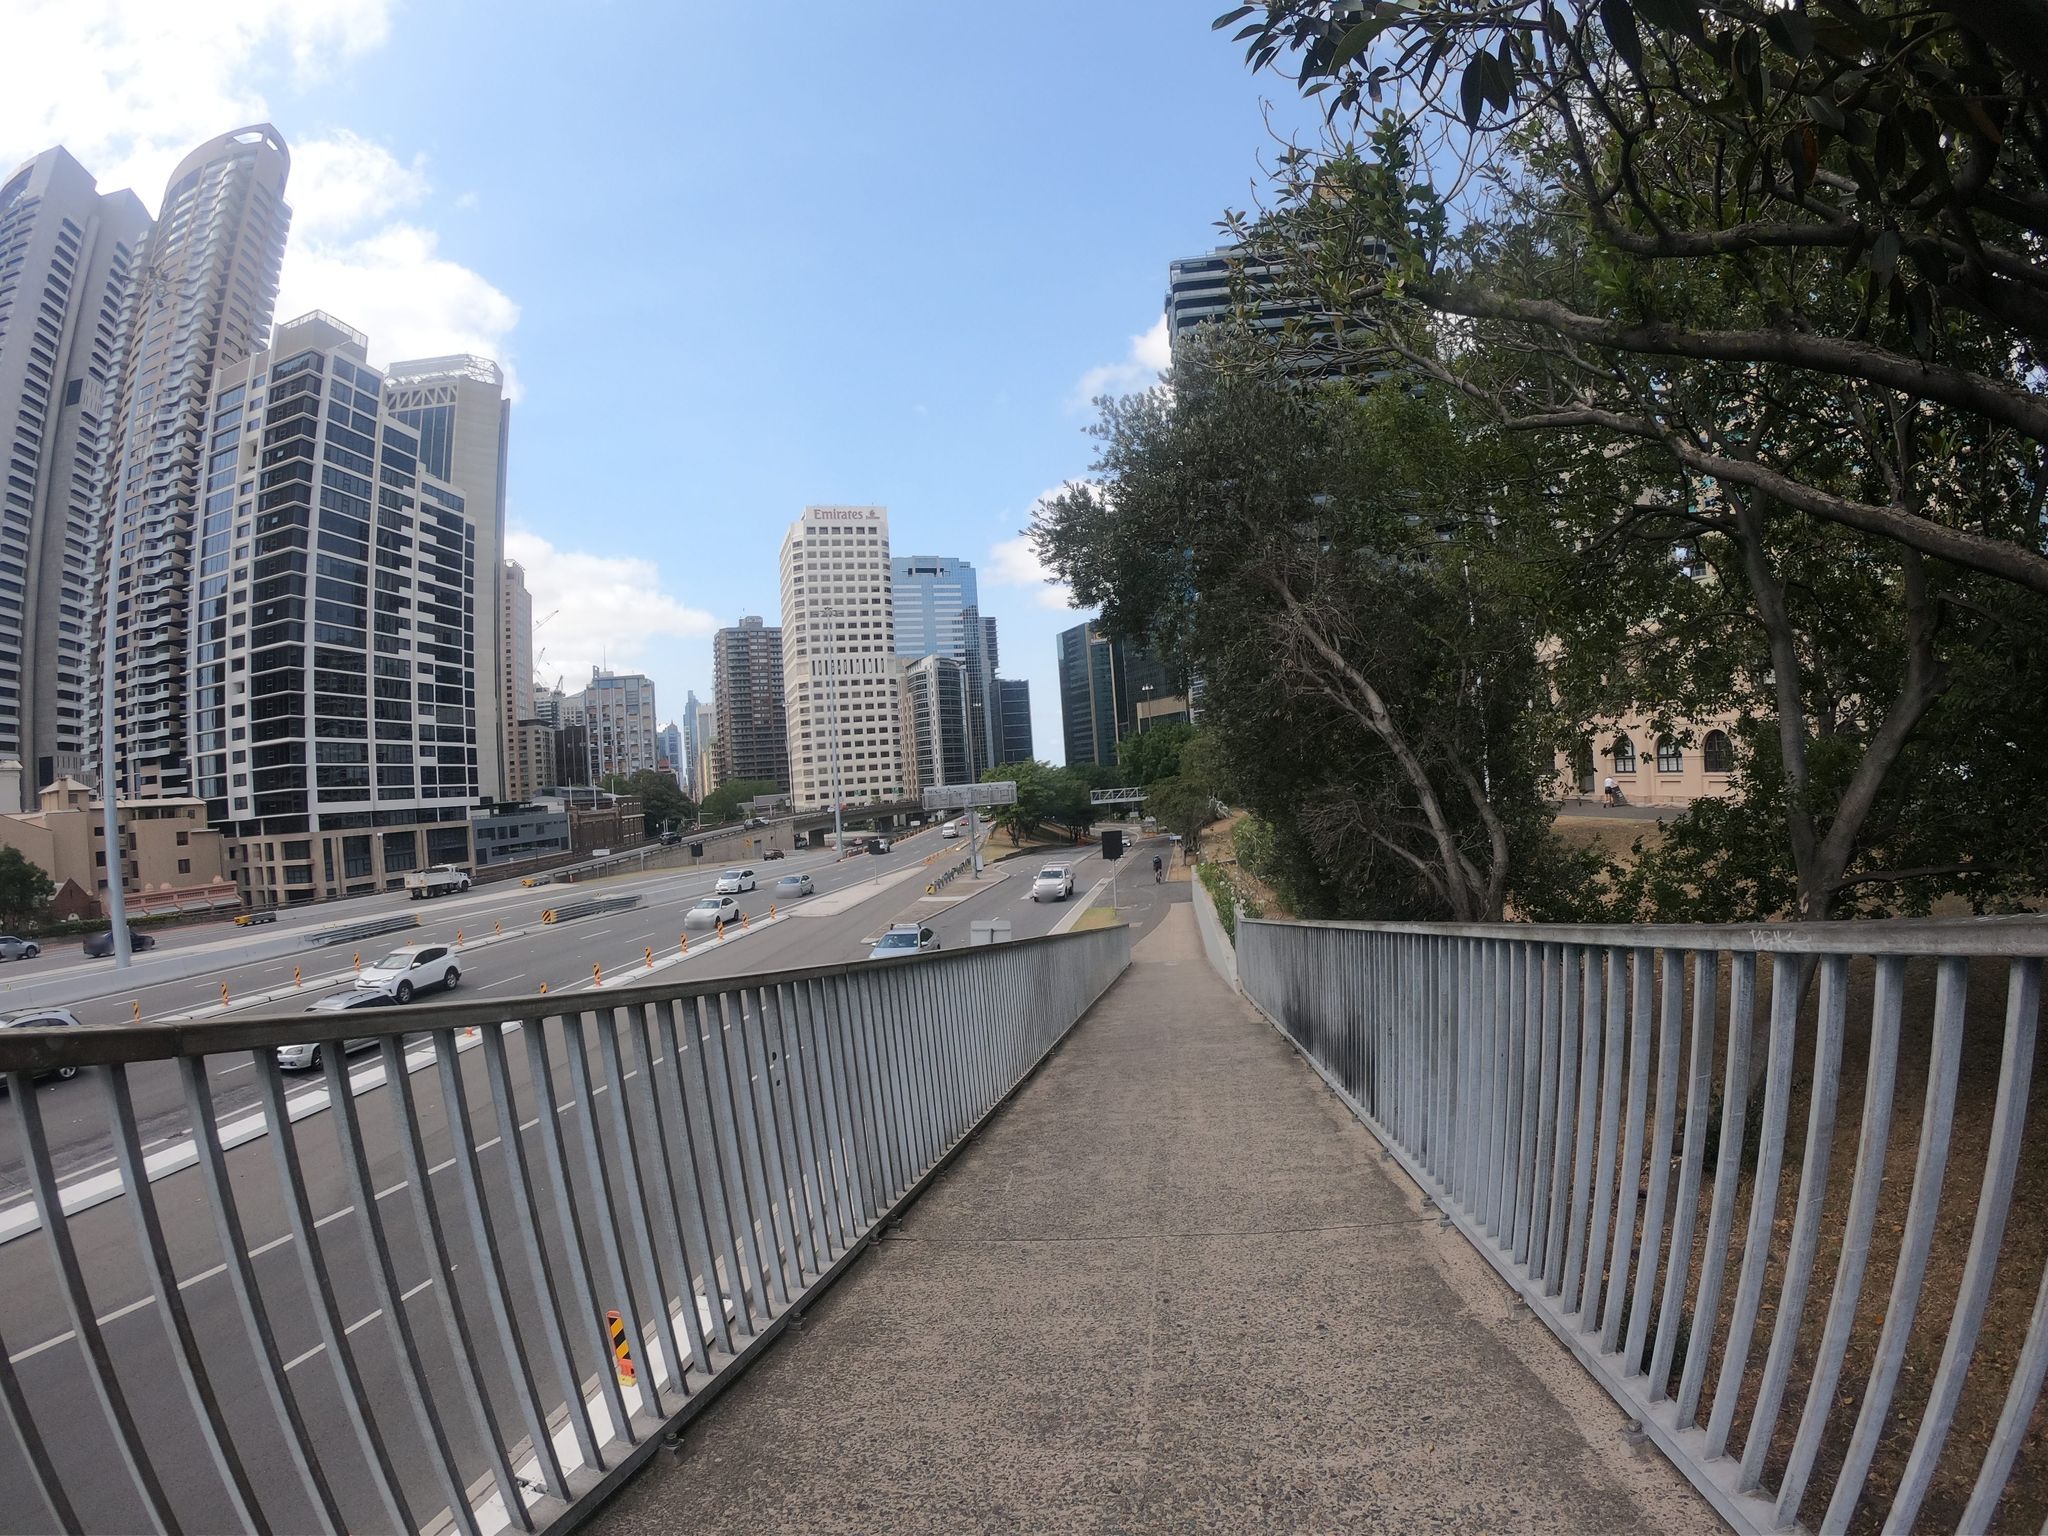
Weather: clear
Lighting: day
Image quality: good
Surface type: cycling surface
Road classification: cycleway, unclassified
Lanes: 2
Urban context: urban centre
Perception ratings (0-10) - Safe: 5.86, Lively: 4.51, Beautiful: 5.2, Boring: 3.57, Depressing: 2.21, Wealthy: 3.74